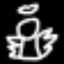
Label: angel